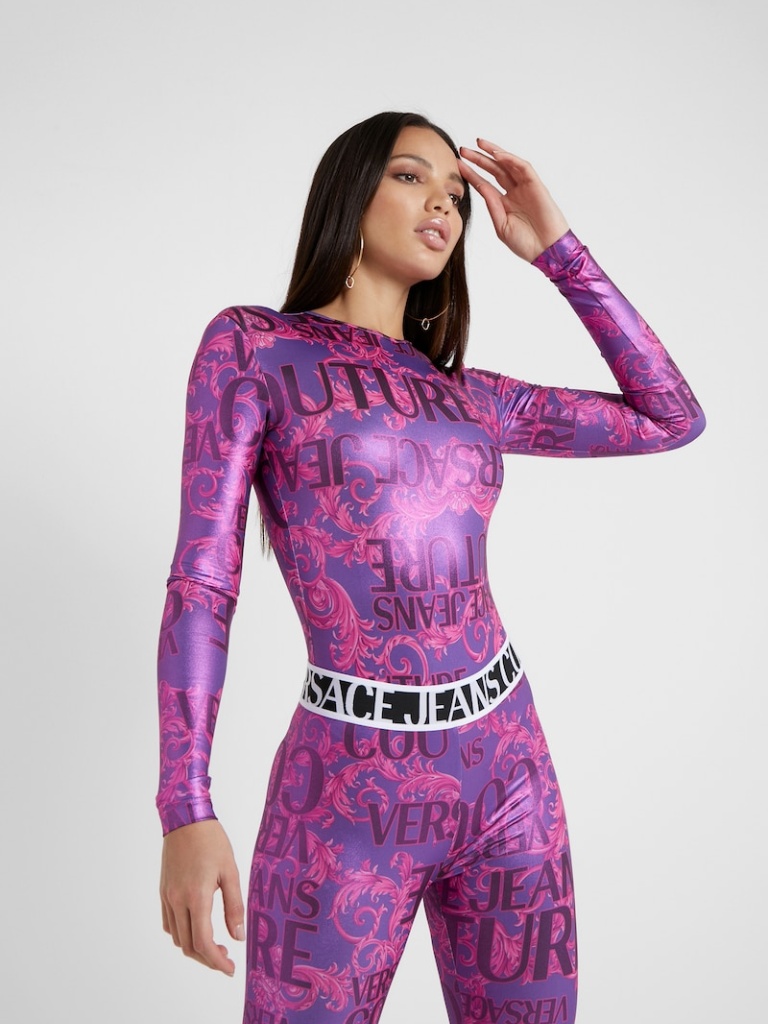
lycra tight a long-sleeved with the sleeves down bodysuit length Fully Tucked in crew bodysuit